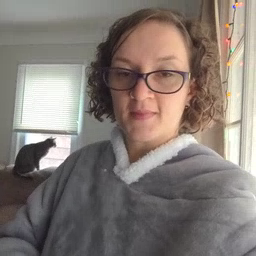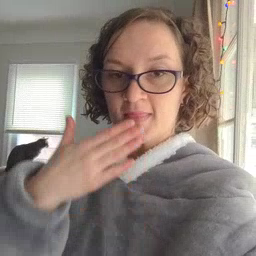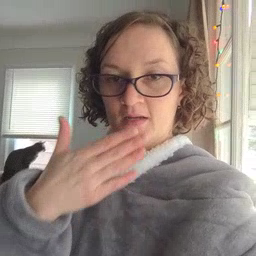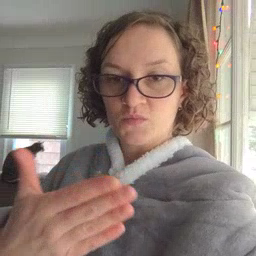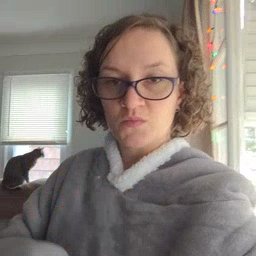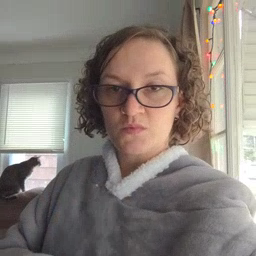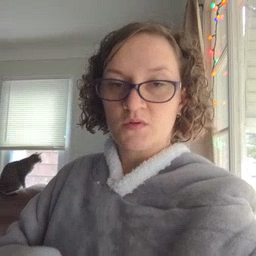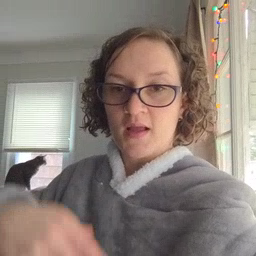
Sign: thankyou